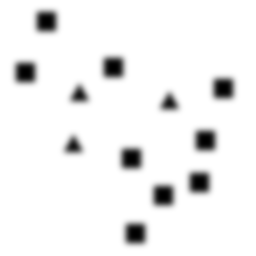
Squares: 9
Triangles: 3
Stars: 0
Total shapes: 12